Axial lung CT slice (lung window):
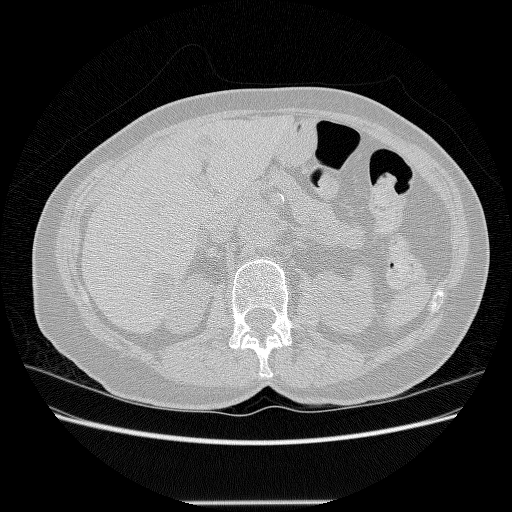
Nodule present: no